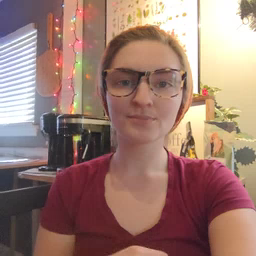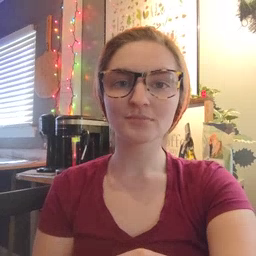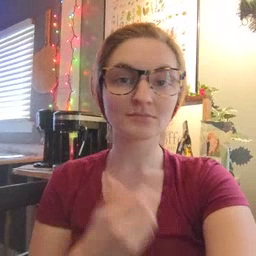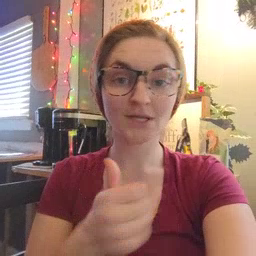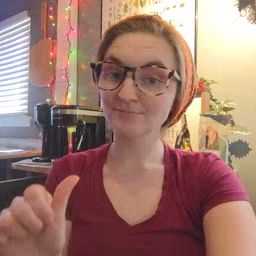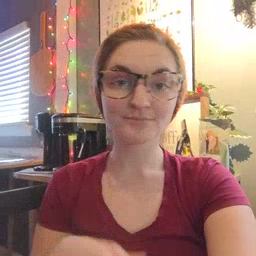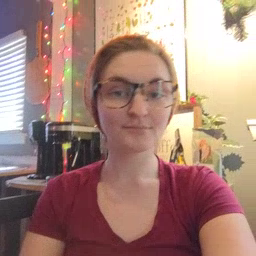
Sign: any